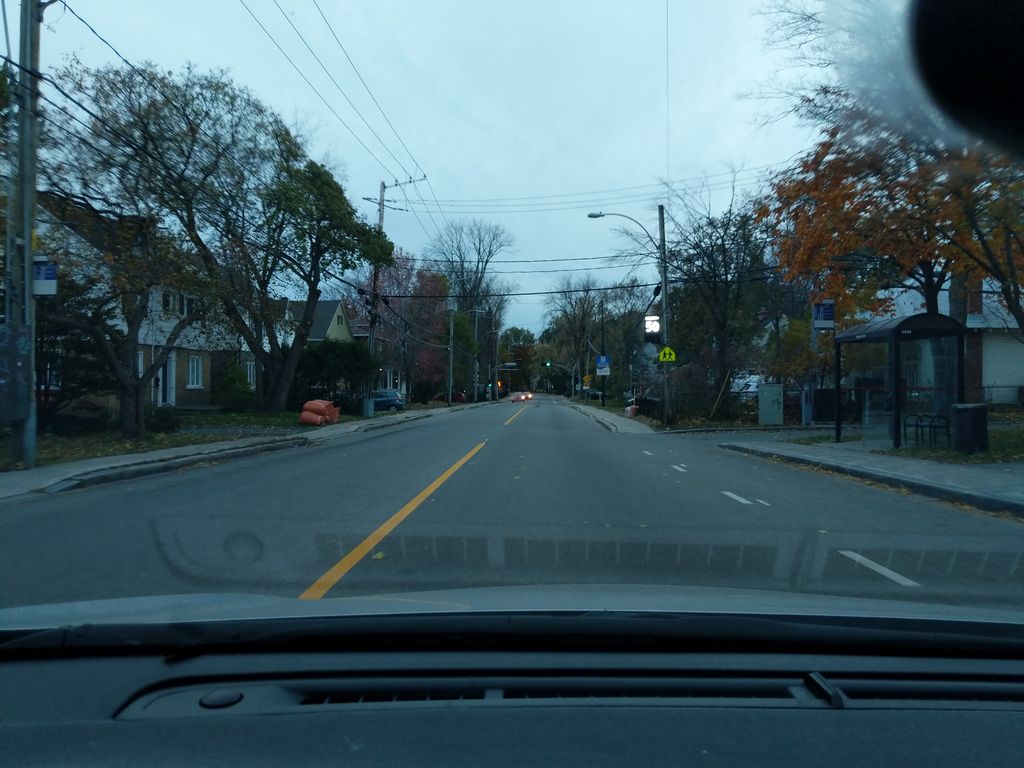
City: quebec_city